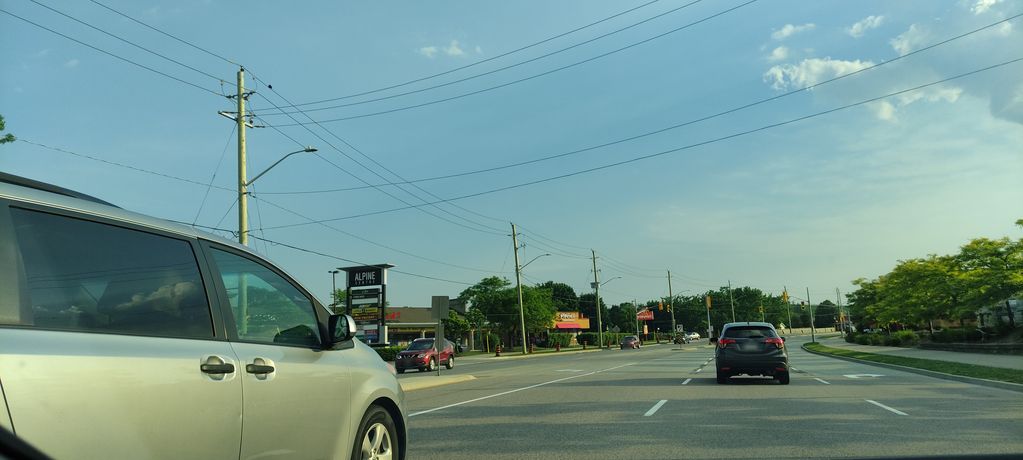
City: kitchener-waterloo